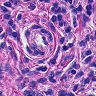
Metastatic tissue present: no